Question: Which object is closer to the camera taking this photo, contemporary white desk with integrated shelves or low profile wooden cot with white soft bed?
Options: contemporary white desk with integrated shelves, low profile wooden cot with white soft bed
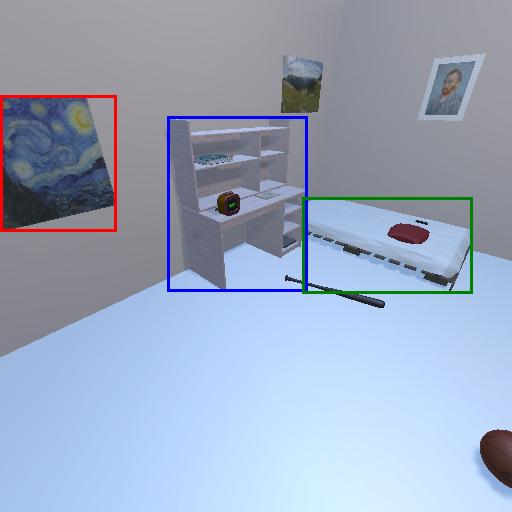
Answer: contemporary white desk with integrated shelves